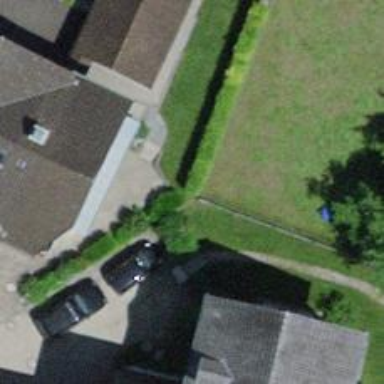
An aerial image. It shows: Hedge acting as barrier.